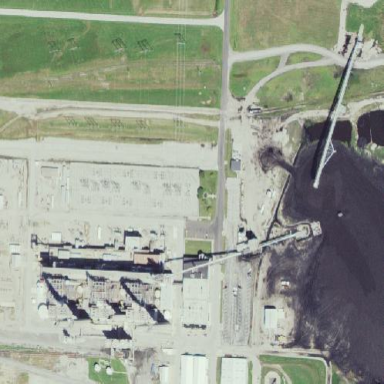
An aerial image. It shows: Industrial area with coal-fired plant.